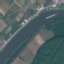
Land use / land cover class: River